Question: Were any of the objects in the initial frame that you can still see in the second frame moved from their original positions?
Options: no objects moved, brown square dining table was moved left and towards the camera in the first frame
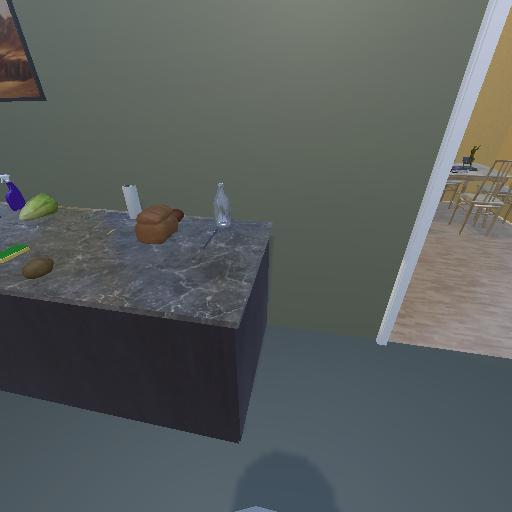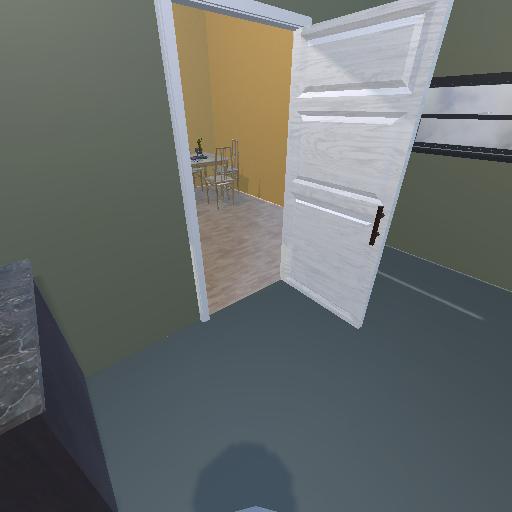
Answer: no objects moved